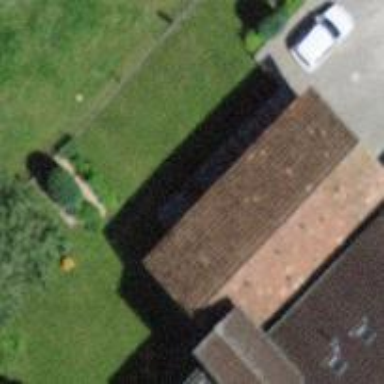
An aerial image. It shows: Rural barn.